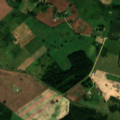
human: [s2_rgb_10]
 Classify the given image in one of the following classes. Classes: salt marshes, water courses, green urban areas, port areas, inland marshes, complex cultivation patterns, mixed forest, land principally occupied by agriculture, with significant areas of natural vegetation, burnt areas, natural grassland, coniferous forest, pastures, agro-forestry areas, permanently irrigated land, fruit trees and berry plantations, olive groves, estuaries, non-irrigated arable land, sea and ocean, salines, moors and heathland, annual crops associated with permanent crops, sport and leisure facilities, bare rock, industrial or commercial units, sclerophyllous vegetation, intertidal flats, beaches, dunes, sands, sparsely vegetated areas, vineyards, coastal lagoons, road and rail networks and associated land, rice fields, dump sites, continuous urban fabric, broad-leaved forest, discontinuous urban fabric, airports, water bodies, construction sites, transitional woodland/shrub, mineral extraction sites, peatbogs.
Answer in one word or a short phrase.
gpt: non-irrigated arable land, pastures, complex cultivation patterns, mixed forest